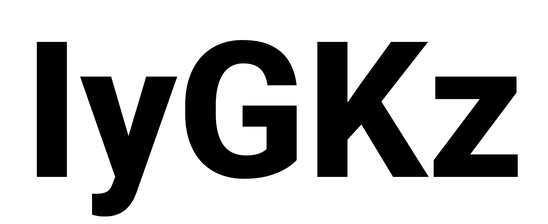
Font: Roboto_ExtraBold